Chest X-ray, AP view. Patient: 72 years old, sex M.
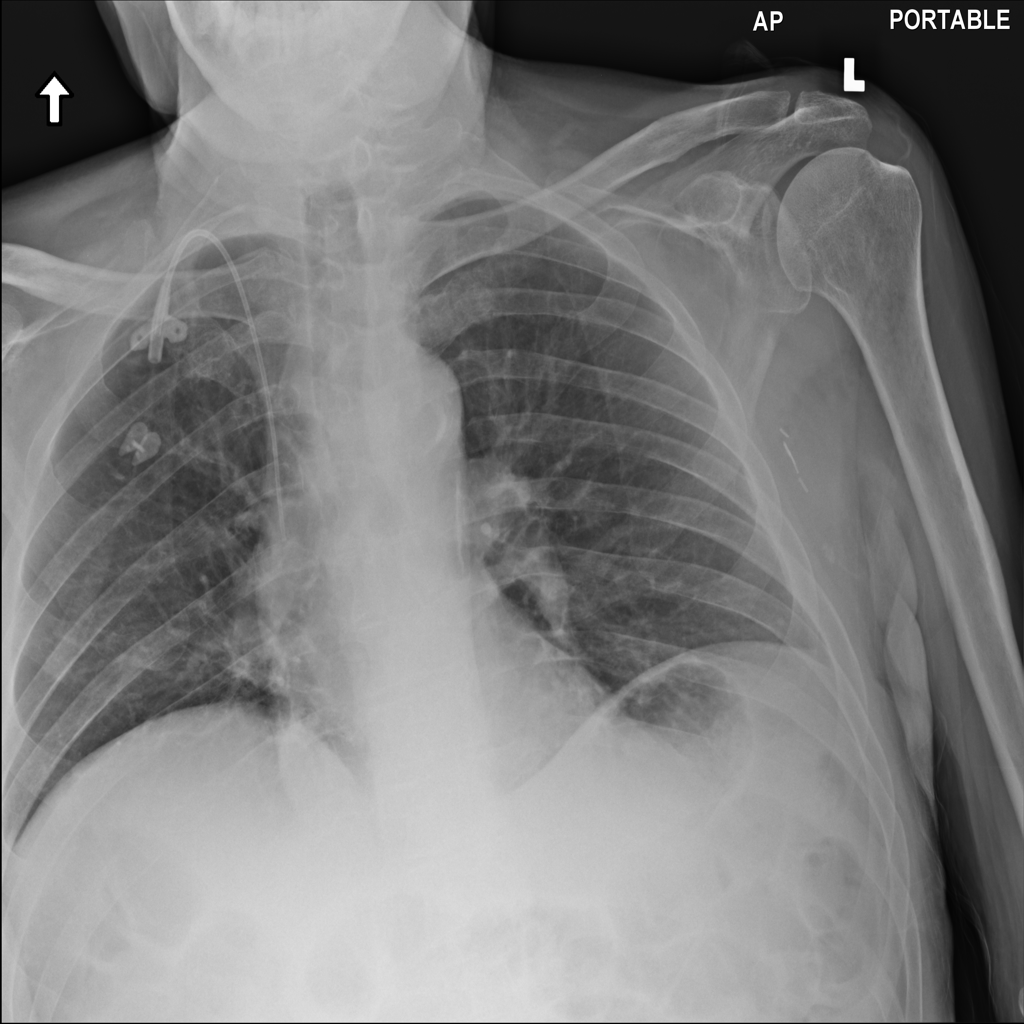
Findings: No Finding